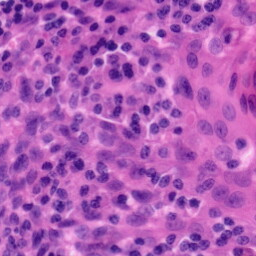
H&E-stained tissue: Tonsil